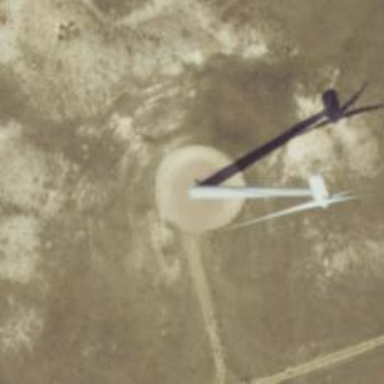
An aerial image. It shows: Wind turbine power generator.